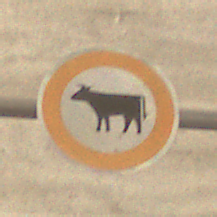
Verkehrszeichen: VerbotViehtrieb
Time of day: Midday
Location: Roofed (Tunnel)
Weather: NotSpecified
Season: NotSpecified
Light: Natural